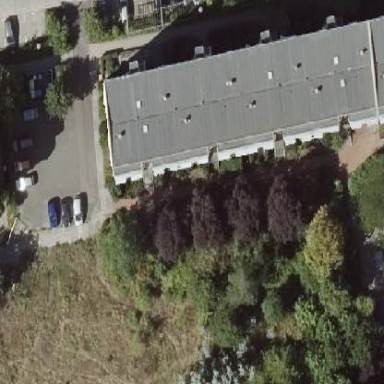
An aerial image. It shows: Apartment building with flat roof.